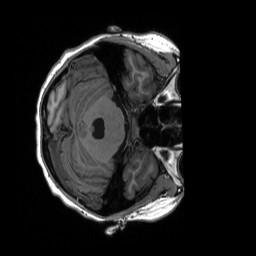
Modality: T1w
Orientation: axial
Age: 24
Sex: female
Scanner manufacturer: siemens
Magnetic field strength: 3 T
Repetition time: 2.53 s
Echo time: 0.0033 s